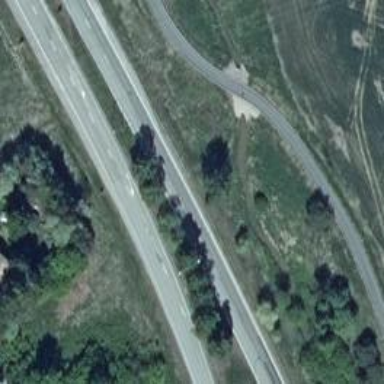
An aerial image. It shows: Asphalt motorway.